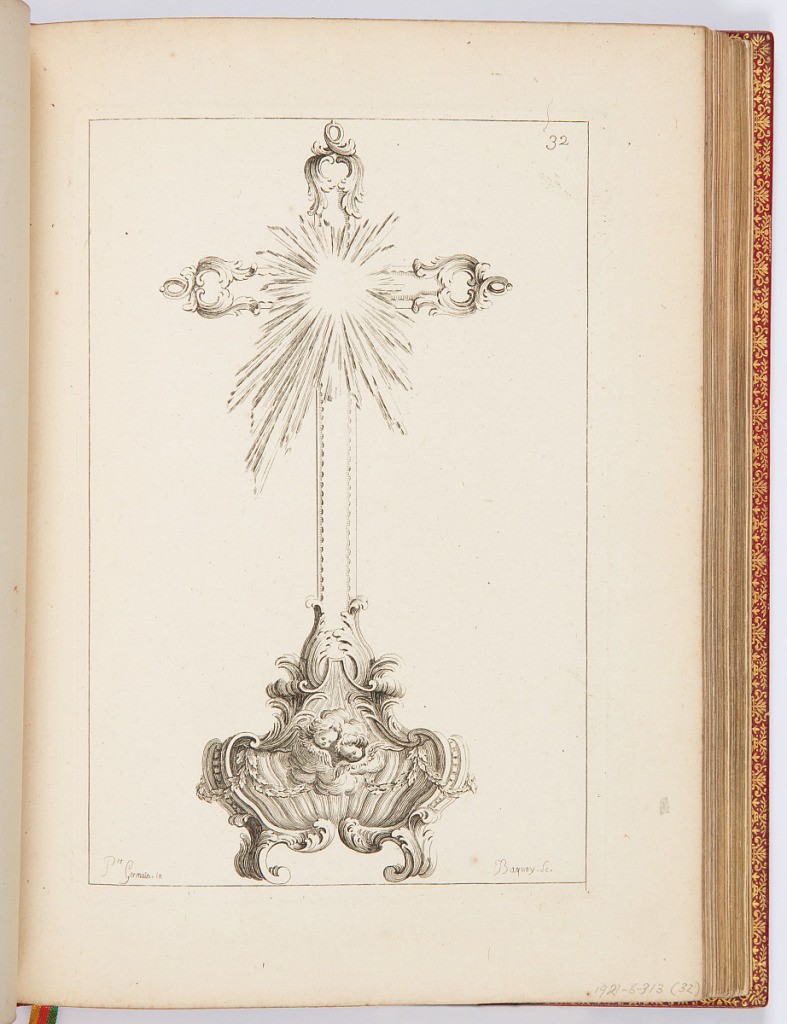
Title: Croix pour l'oeuvre
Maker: Pierre Germain, French, 1703 - 1783
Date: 1748
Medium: Etching on laid paper
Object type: Print
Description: Design for a cross decorated with ornament motifs including rinceaux, garland, and winged cherub heads on clouds. The plate is signed and numbered.